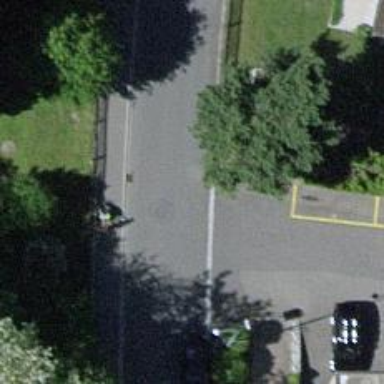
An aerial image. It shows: Uncontrolled zebra crossing on the road.